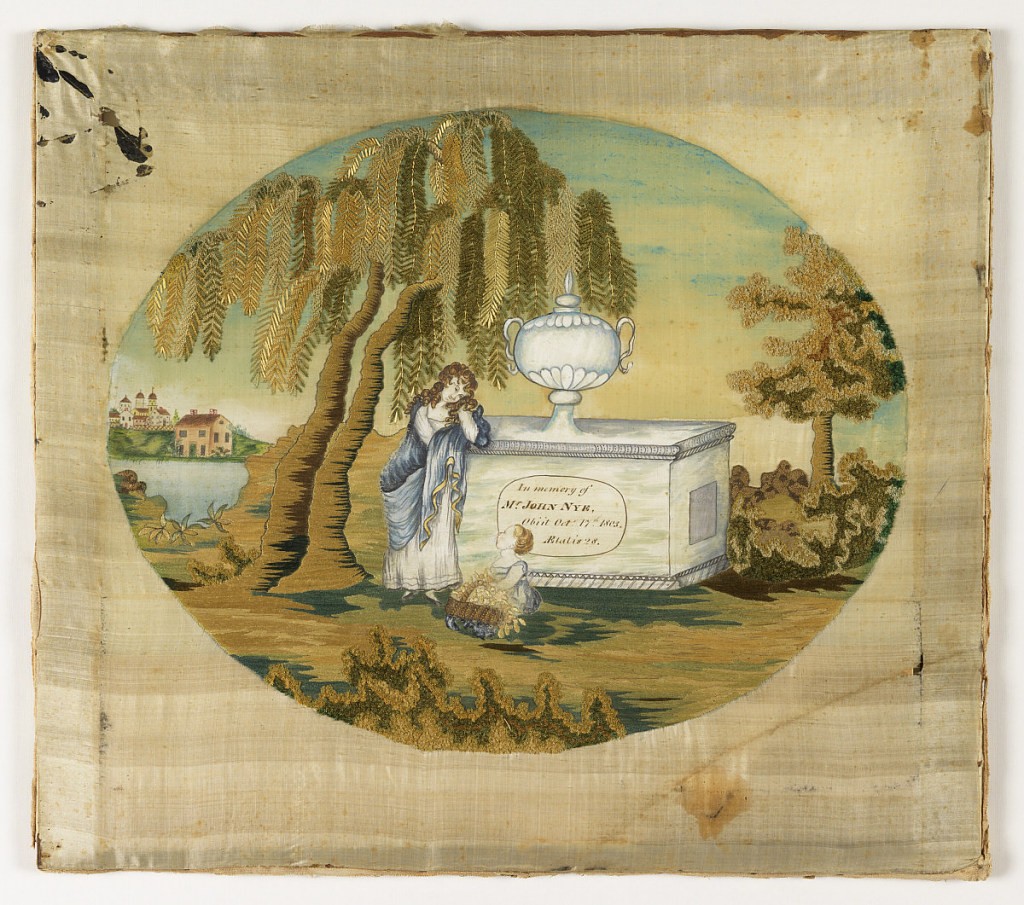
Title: Mourning sampler
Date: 1803
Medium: silk embroidery, paint and ink on silk foundation Technique: embroidered in stem, satin, knot stitches andcouching on plain weave foundation using chenille and loosely twisted threads, with painted background
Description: An oval scene of a woman leaning on a tomb; a child with a basket of flowers is seated in front. The inscription on the tomb reads:
In Memory of
Mr. John Nye
Obiit (sic) Oct 17 1803
Aetatis 28

There is a large weeping willow on the left and a distant landscape of water and a town beyond. Only the trees, grass and shrubbery are embroidered; the rest is painted.